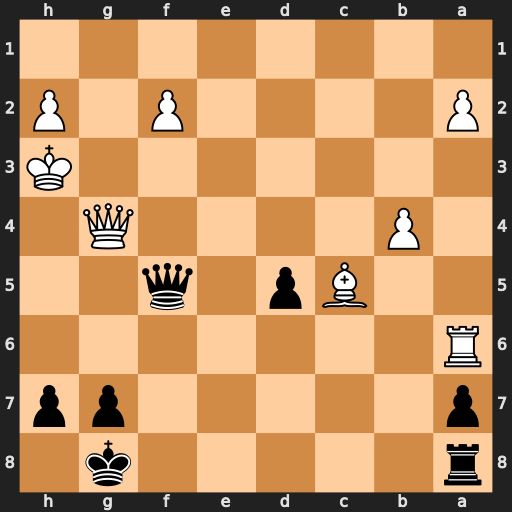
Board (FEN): r5k1/p5pp/R7/2Bp1q2/1P4Q1/7K/P4P1P/8
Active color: b
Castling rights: -
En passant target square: -
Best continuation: Qd3+ Kg2 Qxa6